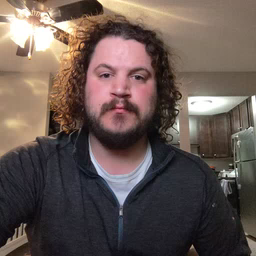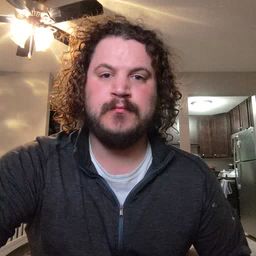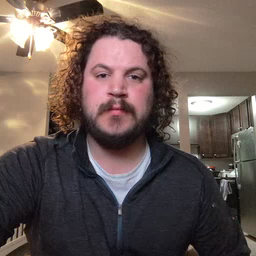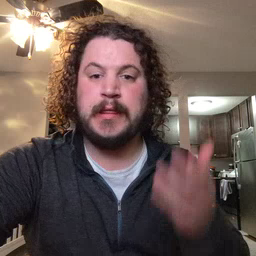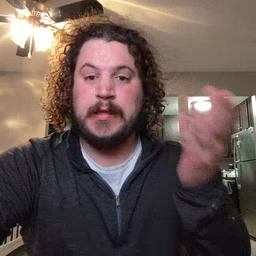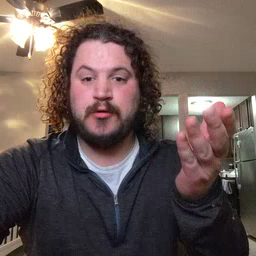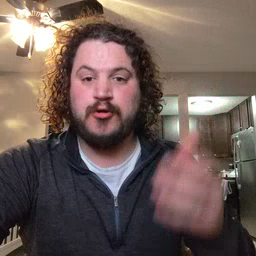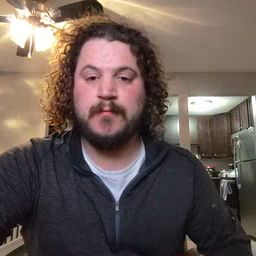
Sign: there